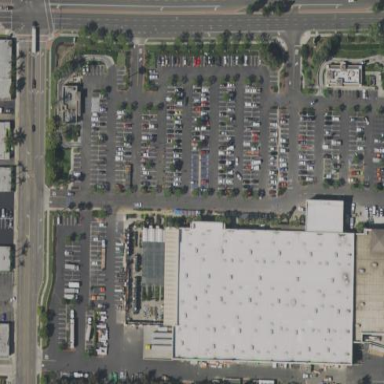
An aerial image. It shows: Retail area.